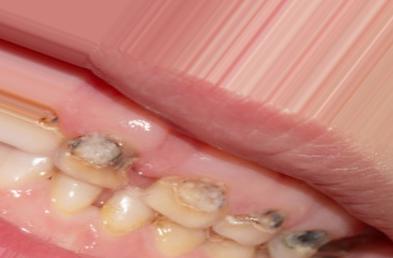
Condition: Caries